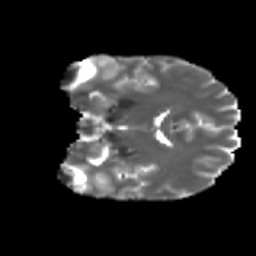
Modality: T2w
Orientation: coronal
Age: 35
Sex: male
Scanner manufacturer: ge
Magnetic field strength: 3 T
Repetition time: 7.8 s
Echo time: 0.0611 s